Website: bh-photo
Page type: customer-info-address
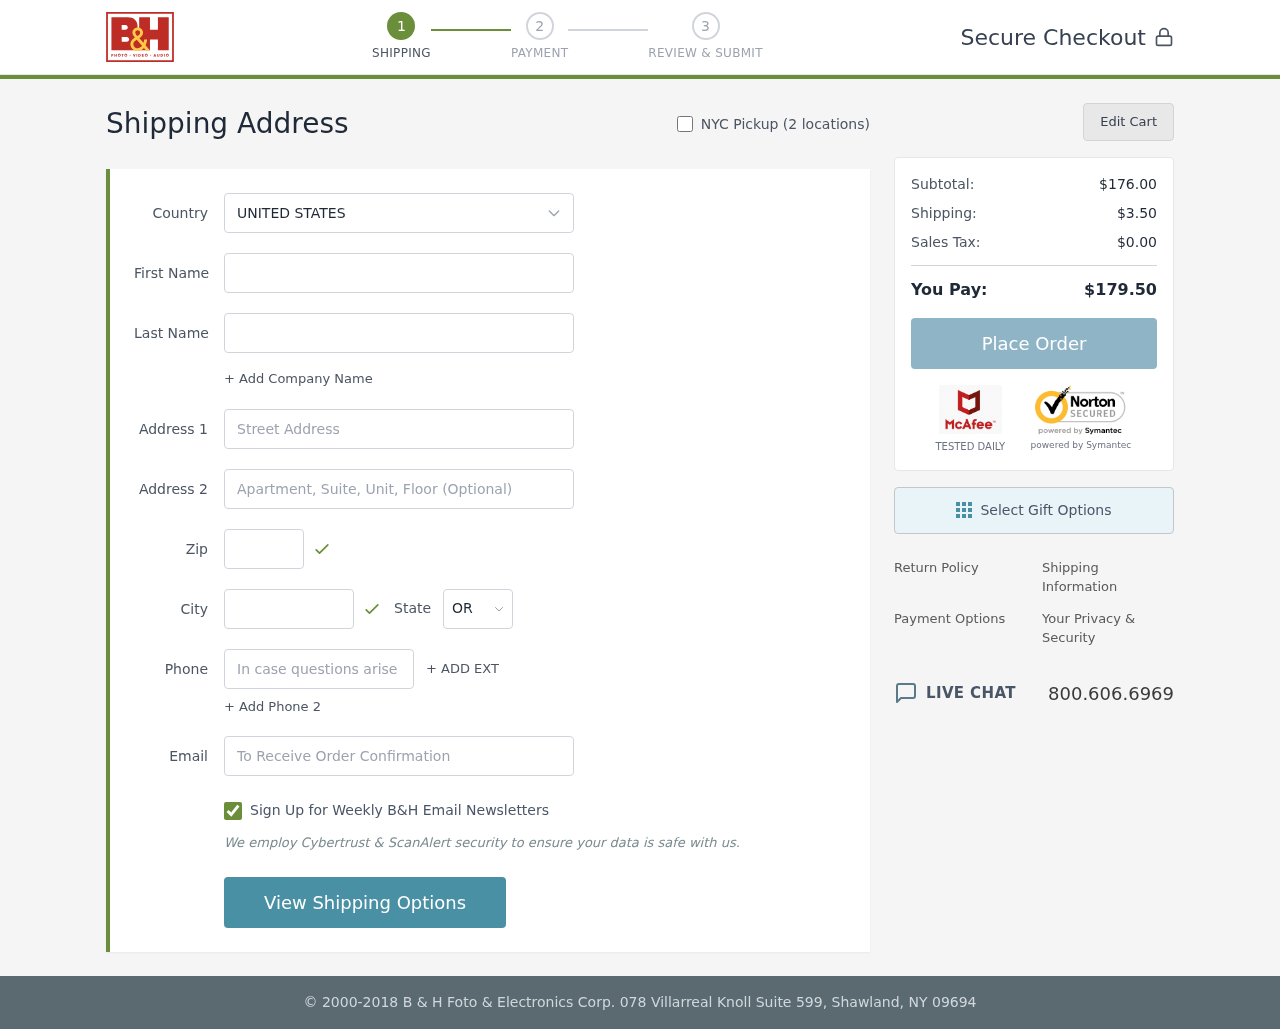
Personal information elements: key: PII_CITY
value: Smithtown
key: PII_COUNTRY
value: United States
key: PII_EMAIL
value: vponce@gmail.com
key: PII_FIRSTNAME
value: Valerie
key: PII_LASTNAME
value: Ponce
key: PII_PHONE
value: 4184928195
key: PII_POSTCODE
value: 09343
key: PII_STATE_ABBR
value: OR
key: PII_STREET
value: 1297 Kevin Plains
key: PII_STREET2
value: Apt. 528
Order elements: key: ORDER_SUBTOTAL
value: $176.00
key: ORDER_SHIPPING_COST
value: $3.50
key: ORDER_TAX
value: $0.00
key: ORDER_TOTAL
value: $179.50